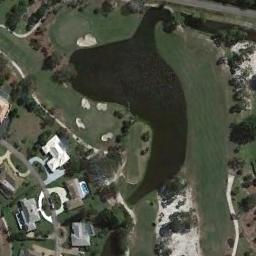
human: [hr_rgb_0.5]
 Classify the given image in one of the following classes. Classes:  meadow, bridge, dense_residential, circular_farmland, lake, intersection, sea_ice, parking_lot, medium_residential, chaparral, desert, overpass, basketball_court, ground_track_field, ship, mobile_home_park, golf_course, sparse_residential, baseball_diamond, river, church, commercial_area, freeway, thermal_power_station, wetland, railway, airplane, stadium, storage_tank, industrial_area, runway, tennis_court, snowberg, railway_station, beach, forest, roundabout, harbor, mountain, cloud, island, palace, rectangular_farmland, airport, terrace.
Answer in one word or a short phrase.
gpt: golf_course